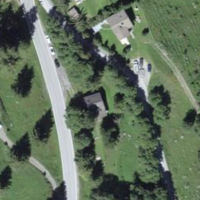
EUNIS habitat code: 26
Species observed at this site:
Petasites albus